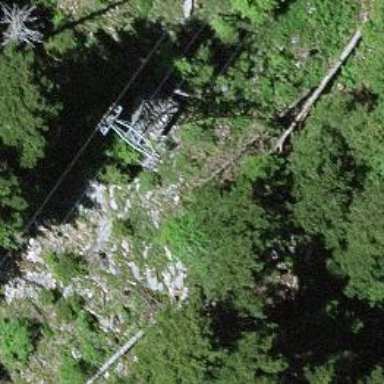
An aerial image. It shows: Pylon for aerialway.